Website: lowes
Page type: order-returns
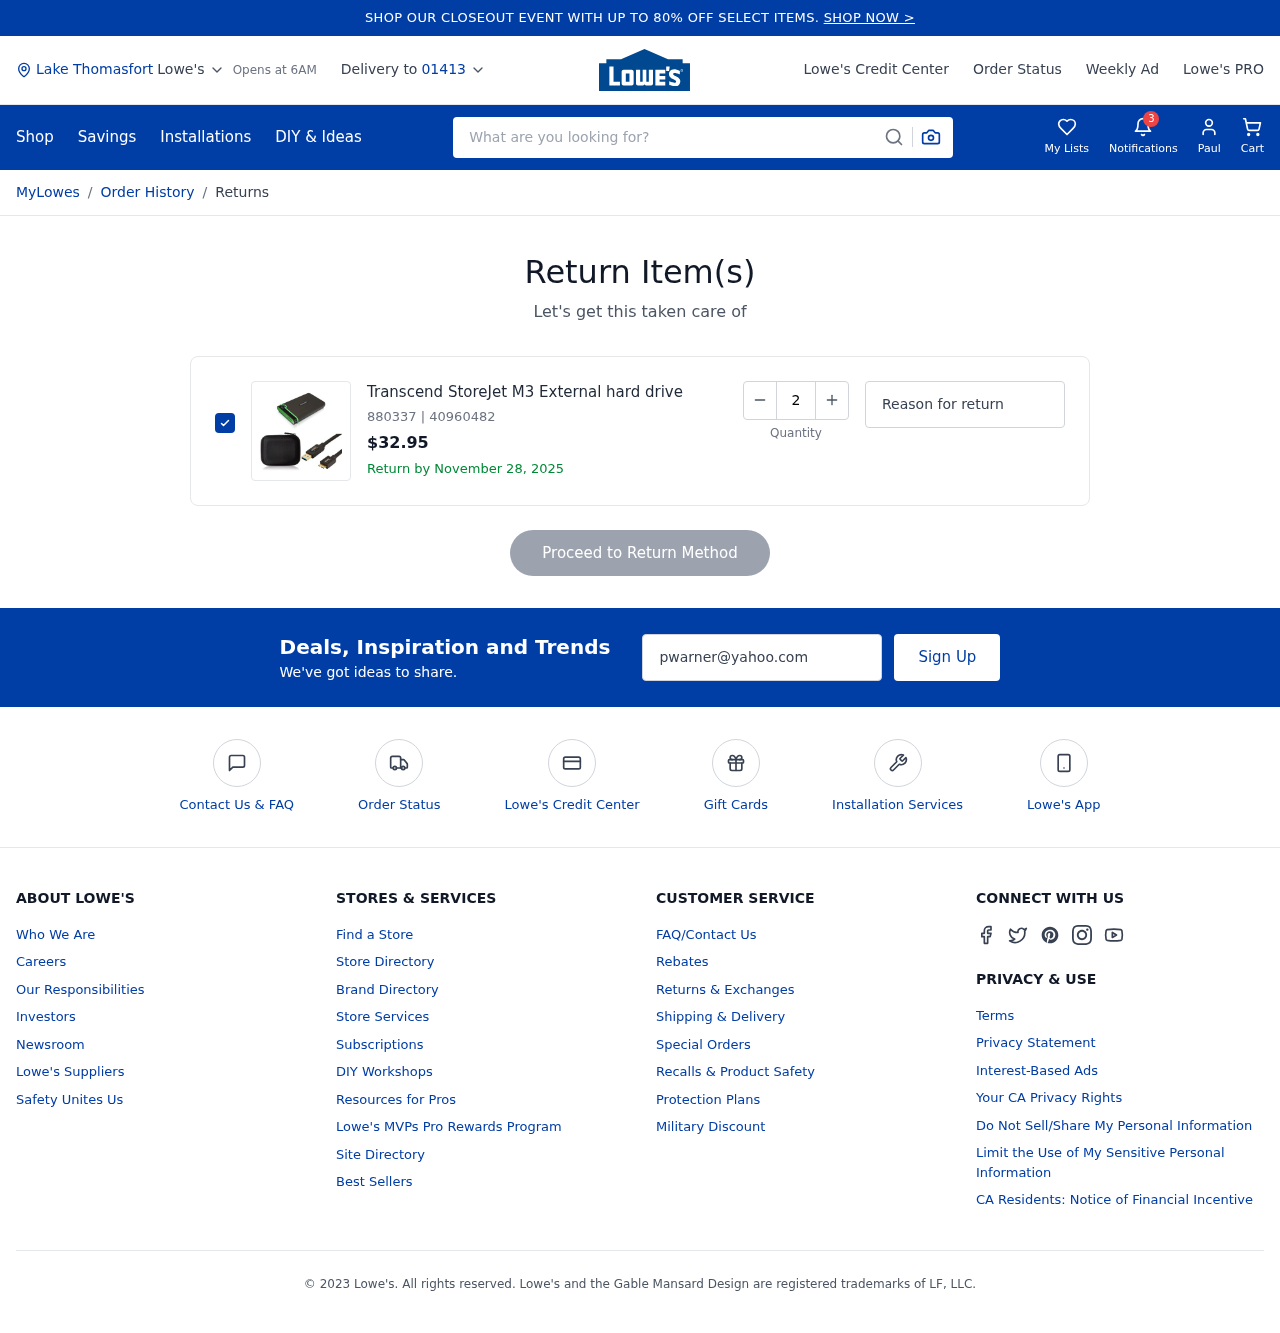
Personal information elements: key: PII_CITY
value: Lake Thomasfort
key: PII_FIRSTNAME
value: Paul
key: PII_POSTCODE
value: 01413
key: PII_EMAIL
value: pwarner@yahoo.com
Product elements: key: PRODUCT1_NAME
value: Transcend StoreJet M3 External hard drive
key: PRODUCT1_PRICE
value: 32.95
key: PRODUCT1_ITEM_NUMBER
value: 880337
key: PRODUCT1_MODEL_NUMBER
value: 40960482
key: PRODUCT1_QUANTITY
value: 2
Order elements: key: ORDER_RETURN_BY_DATE
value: November 28, 2025